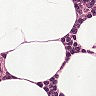
Metastatic tissue present: no